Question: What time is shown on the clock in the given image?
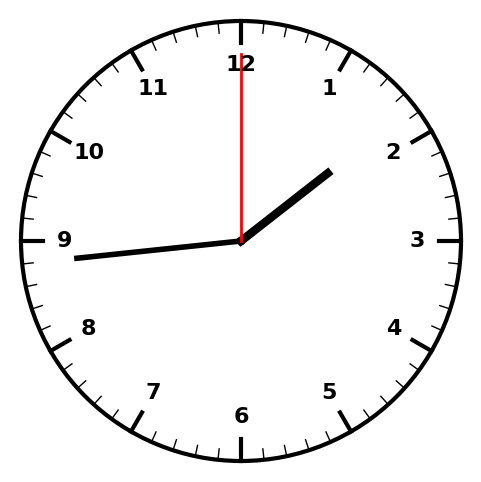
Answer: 01:44:00